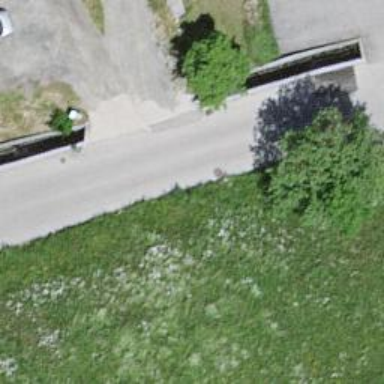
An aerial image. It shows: Service road that crosses over bridge.